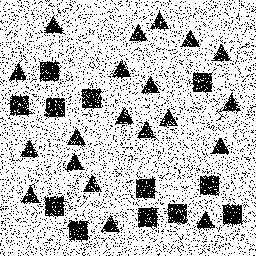
Squares: 12
Triangles: 20
Stars: 0
Total shapes: 32